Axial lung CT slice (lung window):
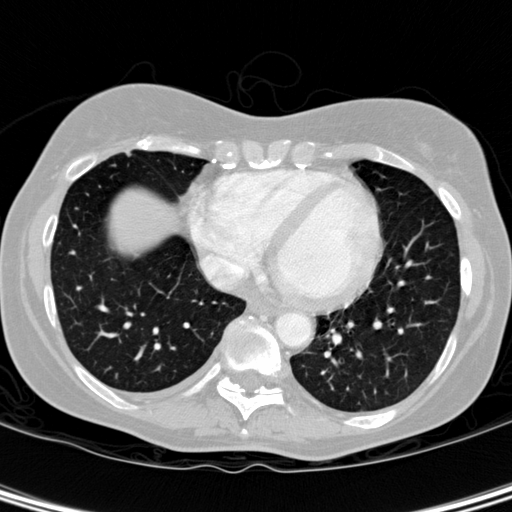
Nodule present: no